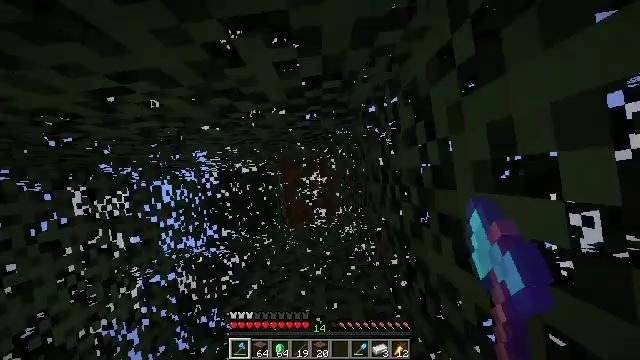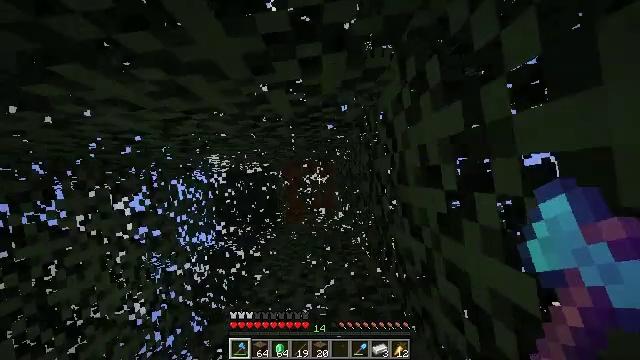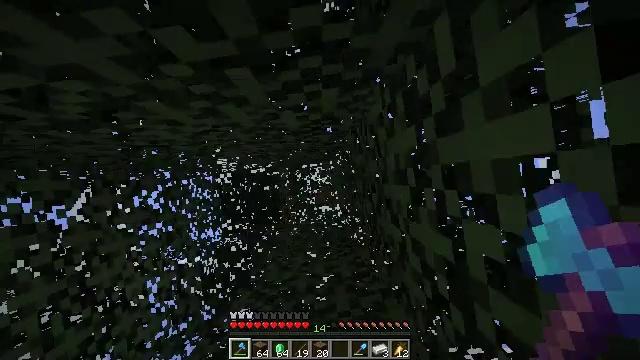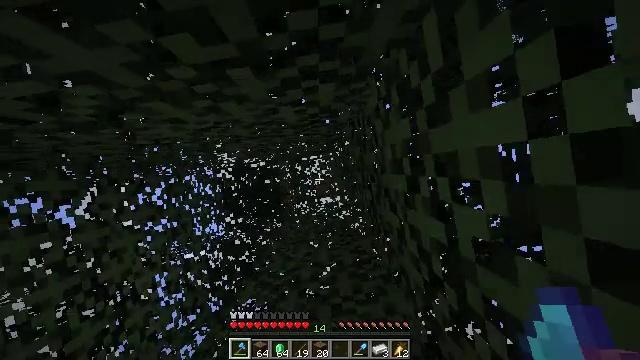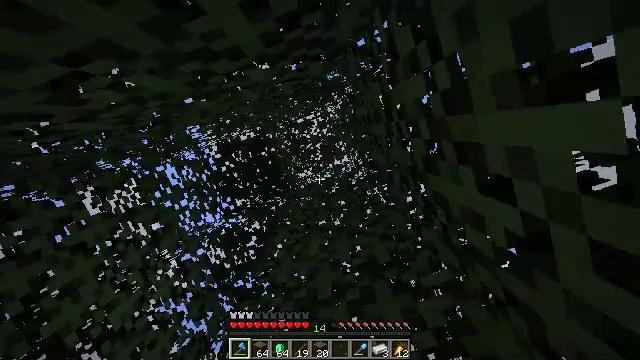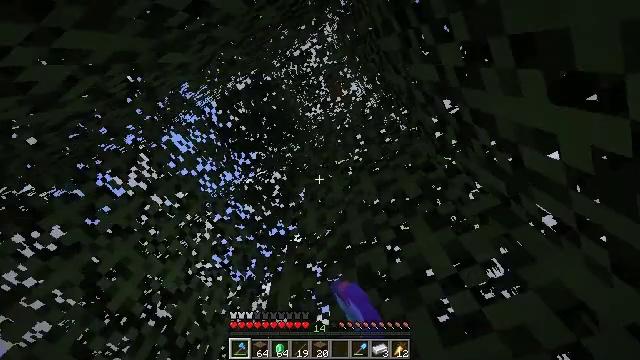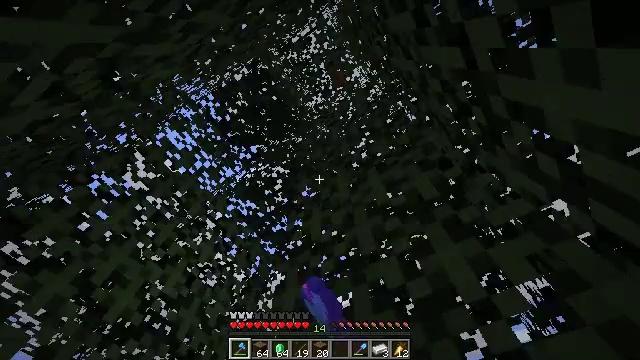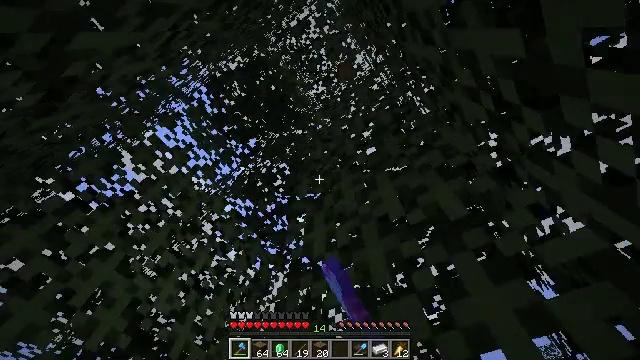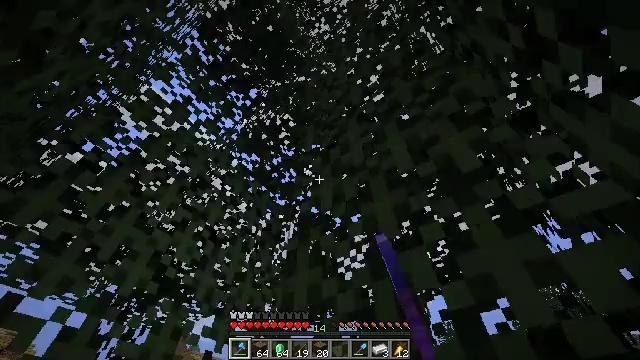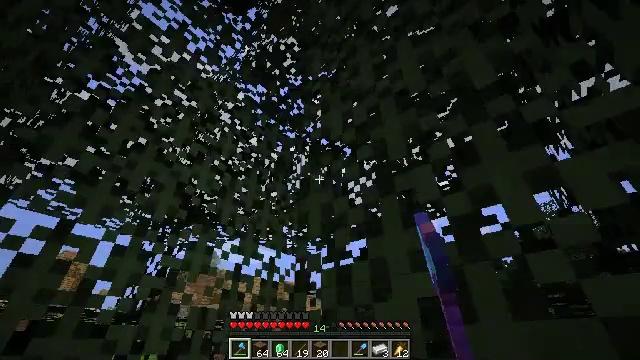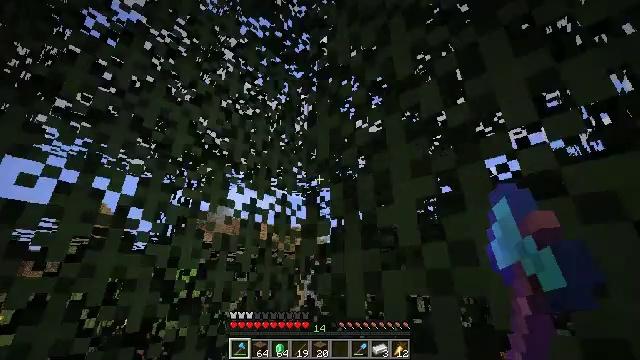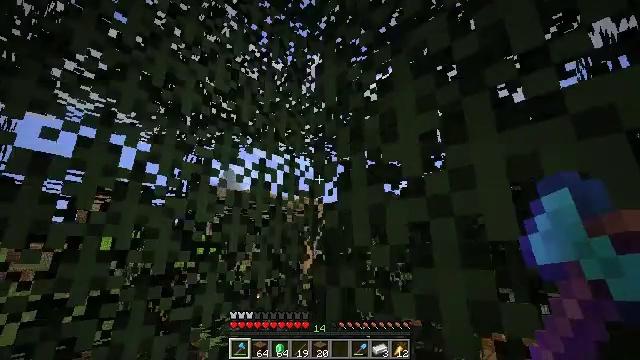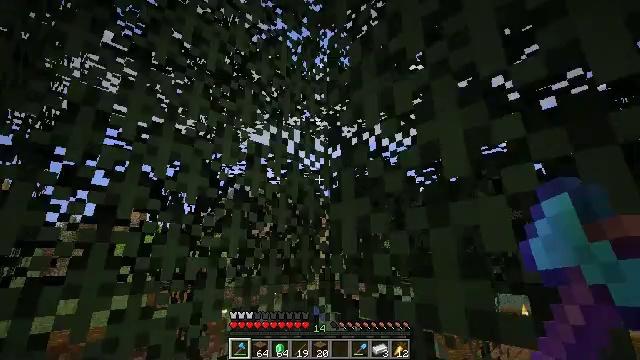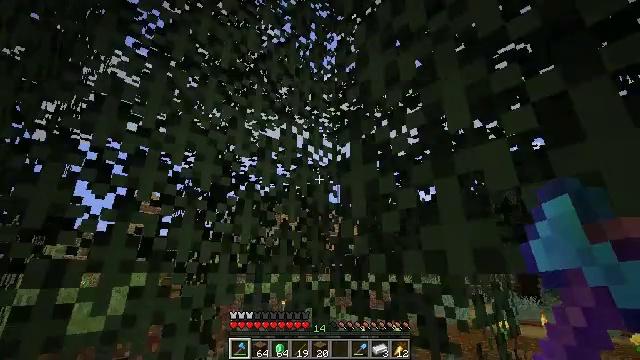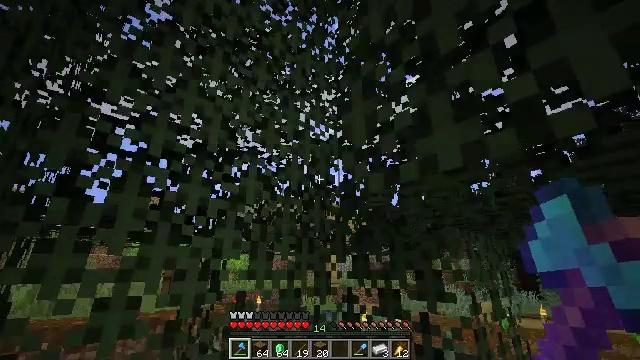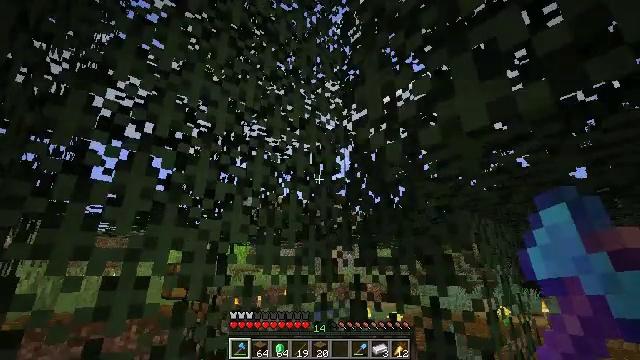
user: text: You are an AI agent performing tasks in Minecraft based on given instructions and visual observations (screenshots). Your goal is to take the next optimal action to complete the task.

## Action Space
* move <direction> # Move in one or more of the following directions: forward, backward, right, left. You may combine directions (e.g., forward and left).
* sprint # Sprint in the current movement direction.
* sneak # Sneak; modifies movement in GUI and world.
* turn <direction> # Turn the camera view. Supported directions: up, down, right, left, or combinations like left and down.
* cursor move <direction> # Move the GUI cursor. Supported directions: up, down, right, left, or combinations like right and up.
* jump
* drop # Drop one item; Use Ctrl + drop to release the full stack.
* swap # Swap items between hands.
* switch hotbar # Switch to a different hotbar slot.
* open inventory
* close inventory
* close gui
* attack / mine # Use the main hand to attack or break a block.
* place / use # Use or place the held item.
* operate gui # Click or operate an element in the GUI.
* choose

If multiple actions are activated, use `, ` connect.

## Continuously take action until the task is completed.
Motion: motion action
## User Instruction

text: Gather the spruce sapling from the ground.
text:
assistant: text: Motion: attack / mine, jump
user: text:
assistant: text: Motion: attack / mine, jump
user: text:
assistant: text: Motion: turn left and down, attack / mine, jump
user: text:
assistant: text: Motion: turn left and down, attack / mine, jump
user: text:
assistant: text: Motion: turn left and down, attack / mine, jump
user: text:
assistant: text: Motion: turn left and down
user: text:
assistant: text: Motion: turn left and down
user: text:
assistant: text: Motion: turn left and down
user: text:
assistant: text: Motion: turn left and down
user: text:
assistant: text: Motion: turn left and down
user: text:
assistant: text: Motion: turn left and down
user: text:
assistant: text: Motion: move left, turn left
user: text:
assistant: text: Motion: move left, turn left and up
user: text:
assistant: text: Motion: move left
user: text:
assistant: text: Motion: move left
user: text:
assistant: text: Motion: turn left and down
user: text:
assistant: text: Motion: turn left and down
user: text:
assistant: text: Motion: move forward, turn right and down
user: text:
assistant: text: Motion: move forward, turn right and down
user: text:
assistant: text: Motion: move forward, sprint, turn right and down
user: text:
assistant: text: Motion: move forward, sprint, turn right and down
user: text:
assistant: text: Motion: move forward, sprint, turn right and down
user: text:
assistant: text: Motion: move forward, sprint, turn right and down
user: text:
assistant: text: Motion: move forward, sprint, turn right and down
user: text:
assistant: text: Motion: move forward, sprint, turn right and down
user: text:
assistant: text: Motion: move forward, sprint, turn right and up
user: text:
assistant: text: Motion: move forward, sprint, turn right and up
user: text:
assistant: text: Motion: move forward and move right, sprint, turn right and up
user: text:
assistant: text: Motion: move forward and move right, sprint, turn right and up
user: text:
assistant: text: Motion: move forward and move right, sprint, turn left and up